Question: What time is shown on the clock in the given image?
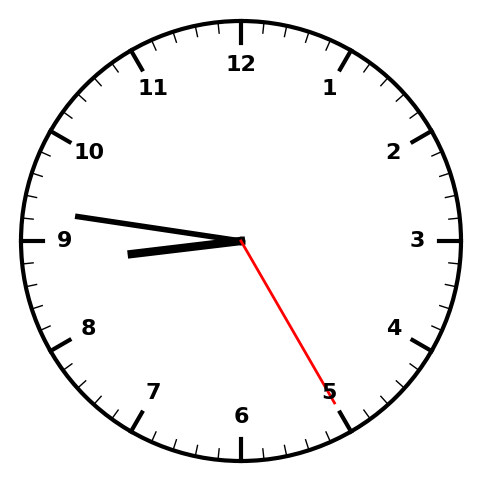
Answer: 08:46:25